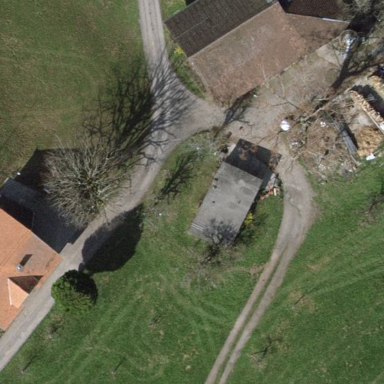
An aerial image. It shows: Farm with farmyard.